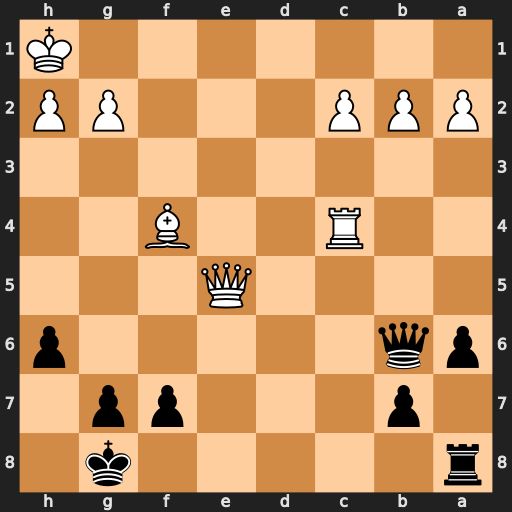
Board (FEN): r5k1/1p3pp1/pq5p/4Q3/2R2B2/8/PPP3PP/7K
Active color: b
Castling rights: -
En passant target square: -
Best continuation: Qf2 h3 Qf1+ Kh2 Qxc4